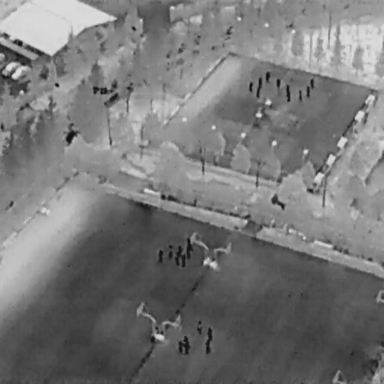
There are 26 objects shown in the infrared image, including 23 People, and three Cars.